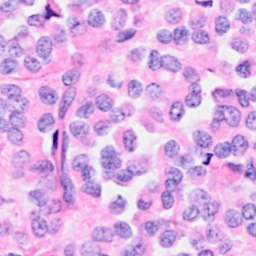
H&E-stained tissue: Breast